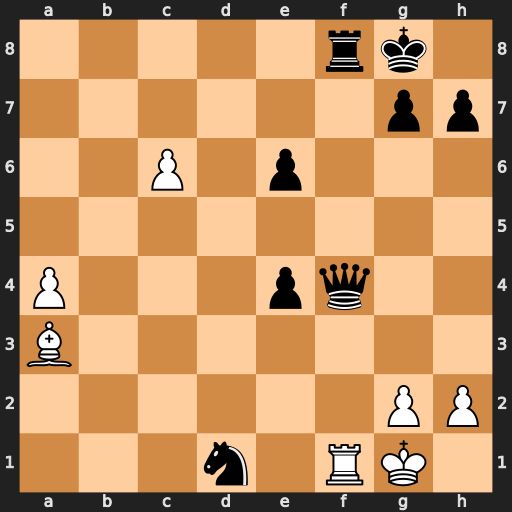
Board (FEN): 5rk1/6pp/2P1p3/8/P3pq2/B7/6PP/3n1RK1
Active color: w
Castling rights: -
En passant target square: -
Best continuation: Rxf4 Rxf4 c7